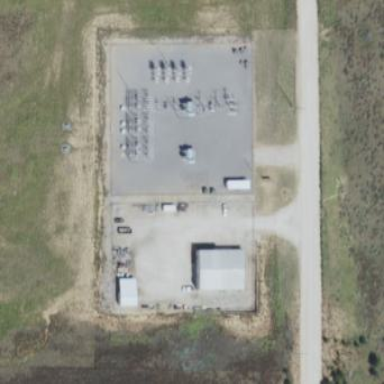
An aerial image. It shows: Generation substation.